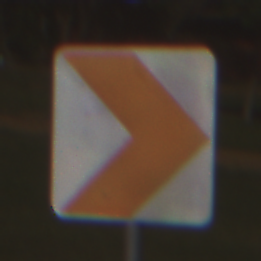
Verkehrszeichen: RichtungstafelnInKurvenKleinLinks
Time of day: Night
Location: Outdoor (Nature)
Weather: Clear
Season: NotSpecified
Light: Natural